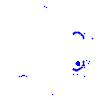
Particle: kaon